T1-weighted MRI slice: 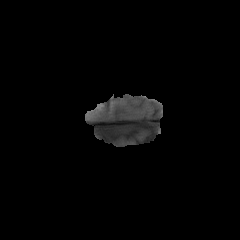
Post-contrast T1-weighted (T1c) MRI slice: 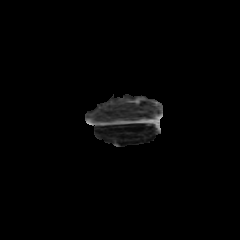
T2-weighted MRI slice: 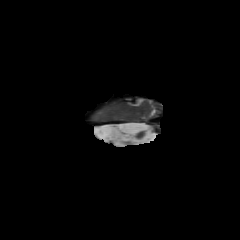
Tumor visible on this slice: no